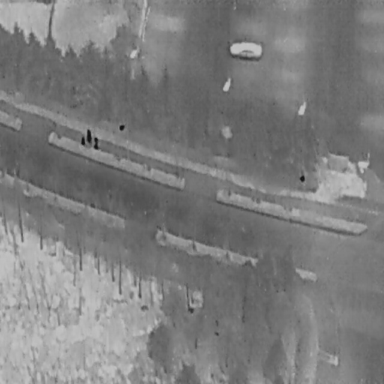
There are five objects shown in the infrared image, including two Cars, and three People.